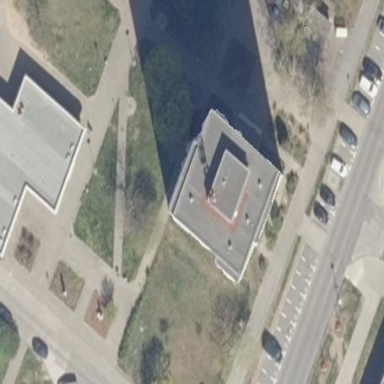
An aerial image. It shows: Flat-roofed apartment building.